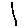
Label: line